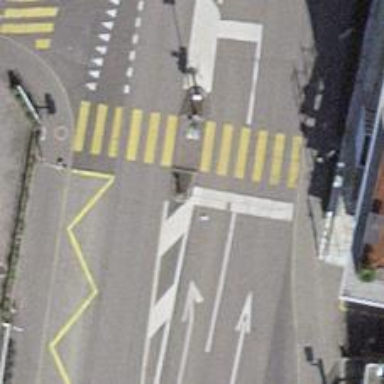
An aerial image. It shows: Road with traffic signals.